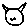
Label: cat